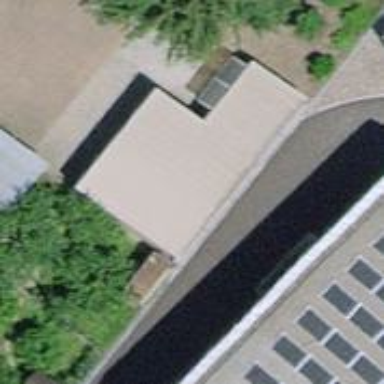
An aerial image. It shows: View of roof of building.